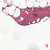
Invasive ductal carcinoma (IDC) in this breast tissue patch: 0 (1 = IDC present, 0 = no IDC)